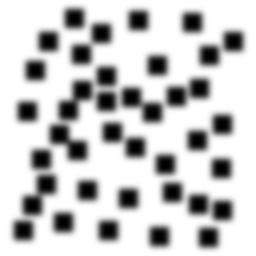
Squares: 40
Triangles: 0
Stars: 0
Total shapes: 40